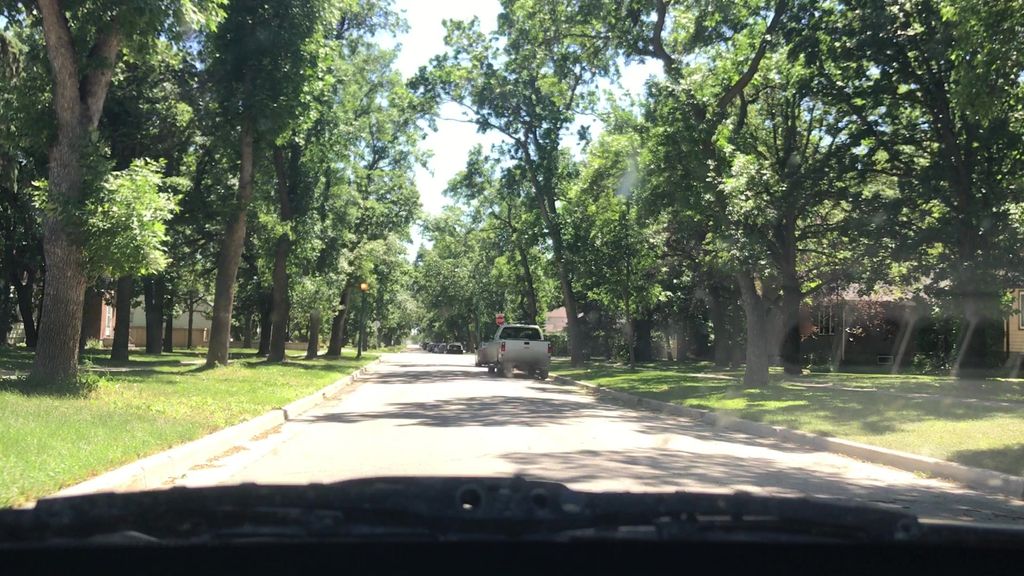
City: winnipeg